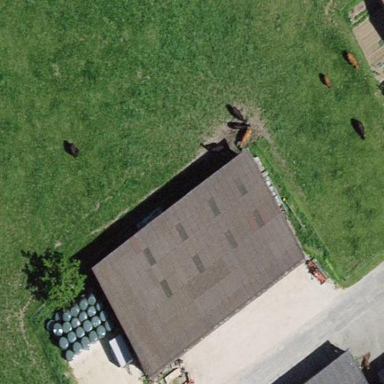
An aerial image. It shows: Farm auxiliary building.